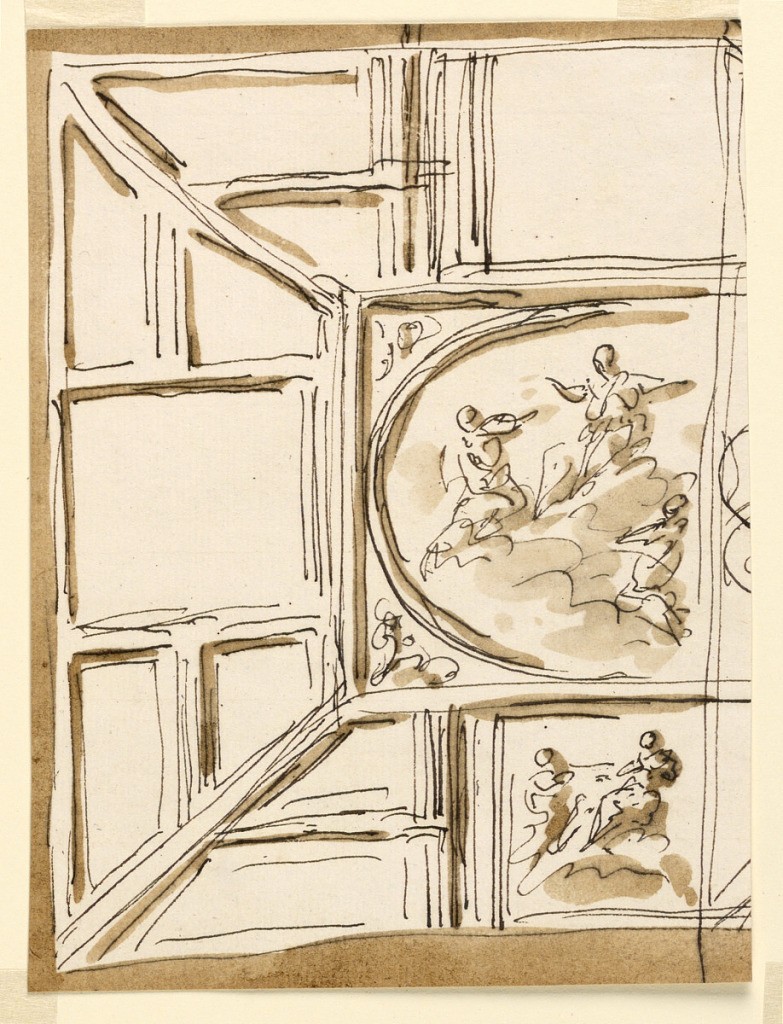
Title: Design for Ceiling Decoration with Central Oblong
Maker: Giuseppe Barberi, Italian, 1746–1809
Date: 1746–1809
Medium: Pen and brown ink, brush and brown wash on off-white laid paper
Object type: Drawing
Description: Design for symmetrical ceiling decoration with central oblong with figures amidst clouds, and additional figures in surrounding panels.